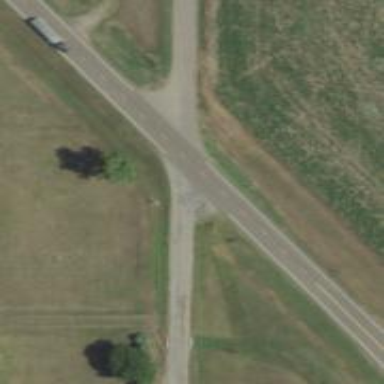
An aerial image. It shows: Stop road.